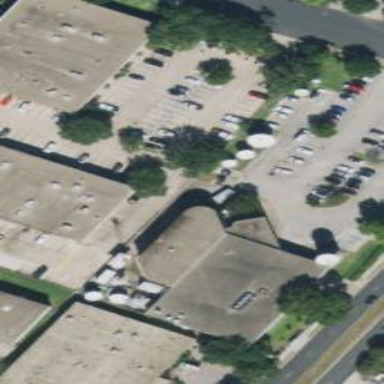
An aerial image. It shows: Television studio building.